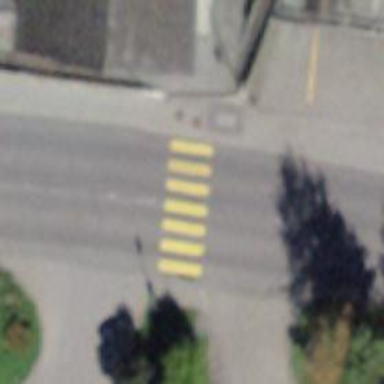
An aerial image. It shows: Public transport stop position.